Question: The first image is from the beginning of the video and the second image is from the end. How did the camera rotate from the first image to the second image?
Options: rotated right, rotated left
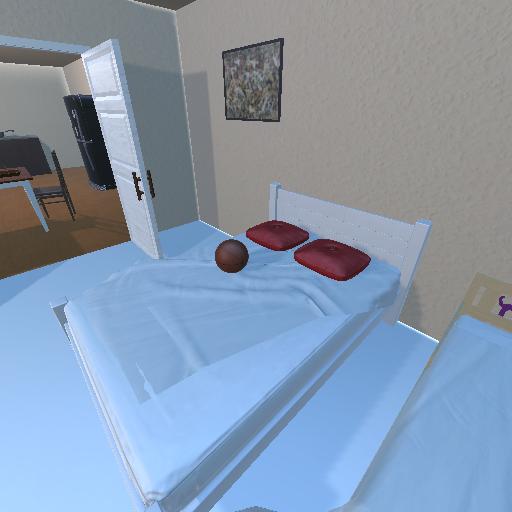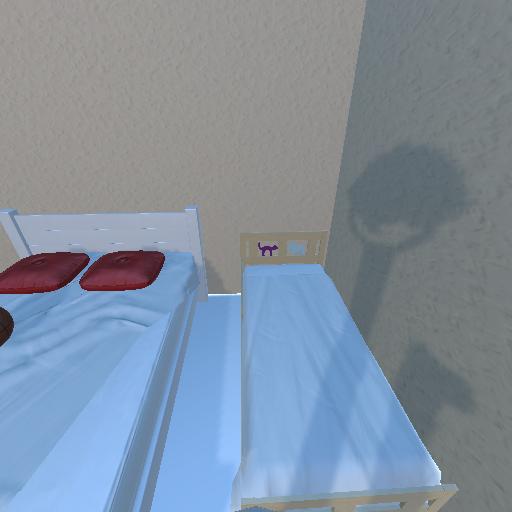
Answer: rotated right